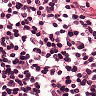
Metastatic tissue present: no